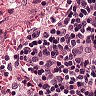
Metastatic tissue present: no